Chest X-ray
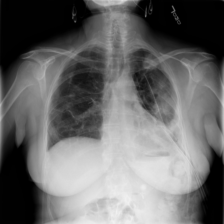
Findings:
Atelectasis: negative
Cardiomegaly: negative
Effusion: negative
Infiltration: negative
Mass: negative
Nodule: negative
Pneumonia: negative
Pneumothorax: negative
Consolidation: negative
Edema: negative
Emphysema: negative
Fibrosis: negative
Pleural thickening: negative
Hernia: negative